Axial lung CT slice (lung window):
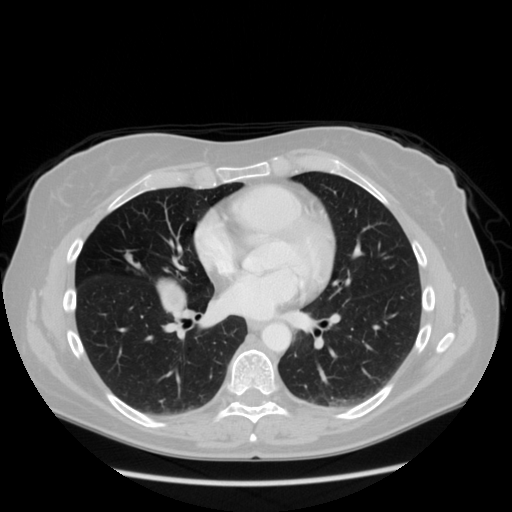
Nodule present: no